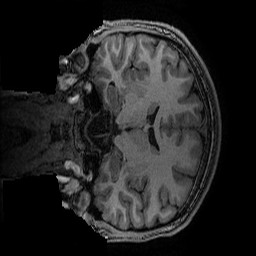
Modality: T1w
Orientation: coronal
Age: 16
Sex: male
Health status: ill
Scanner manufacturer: ge
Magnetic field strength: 3 T
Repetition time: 0.007664 s
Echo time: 0.00342 s